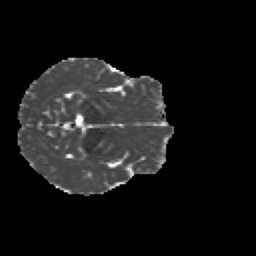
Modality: MD
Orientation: axial
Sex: female
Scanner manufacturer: siemens
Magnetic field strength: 3 T
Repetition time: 5 s
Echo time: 0.071 s